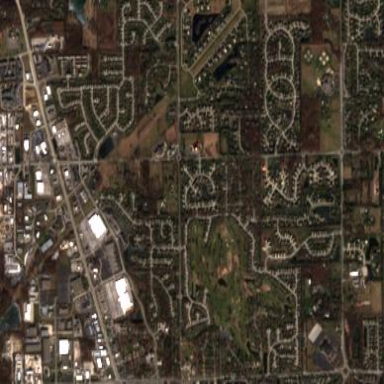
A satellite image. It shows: Neighborhood.